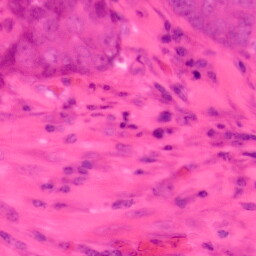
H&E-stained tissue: Colon